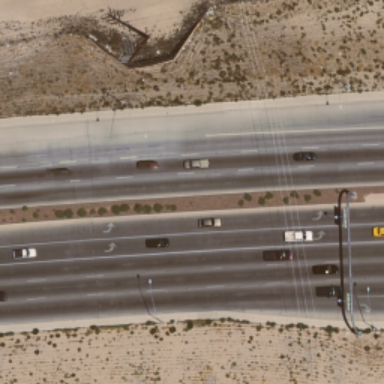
There are two straight freeways in the desert .